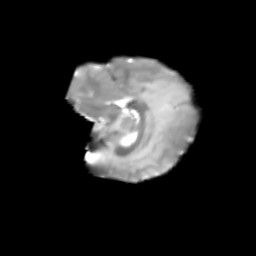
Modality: T2w
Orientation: sagittal
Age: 6
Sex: female
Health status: healthy